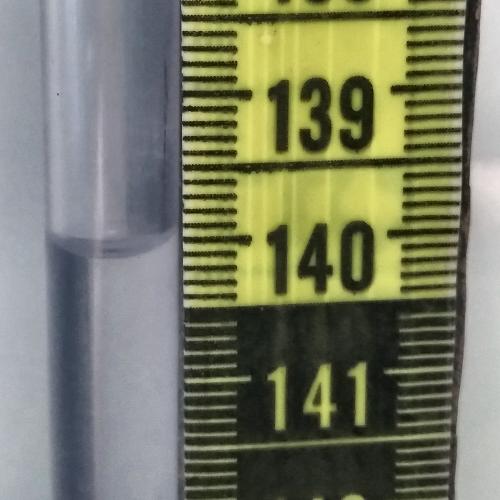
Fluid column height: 140.0 cm